六年级 · 度量几何学
 下图中，（）的阴影部分是扇形。

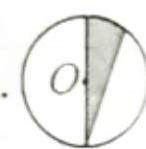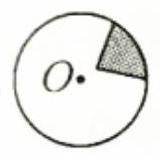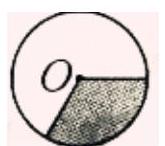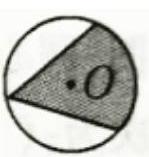
A.

B.

C.

D.

答案: C